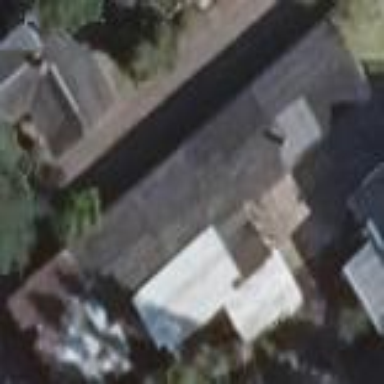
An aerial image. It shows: Garage.